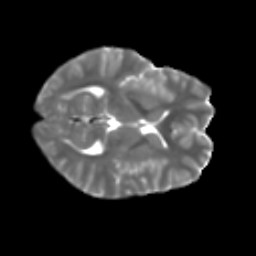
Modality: T2w
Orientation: axial
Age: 23
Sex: female
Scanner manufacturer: ge
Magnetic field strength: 3 T
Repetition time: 7.8 s
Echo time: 0.0606 s